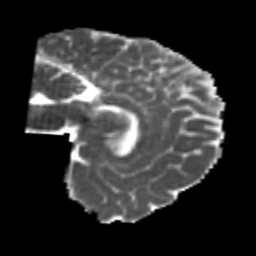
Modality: MD
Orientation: sagittal
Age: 24
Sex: male
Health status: healthy
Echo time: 0.074 s